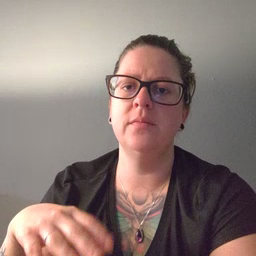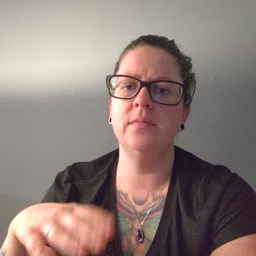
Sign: shirt